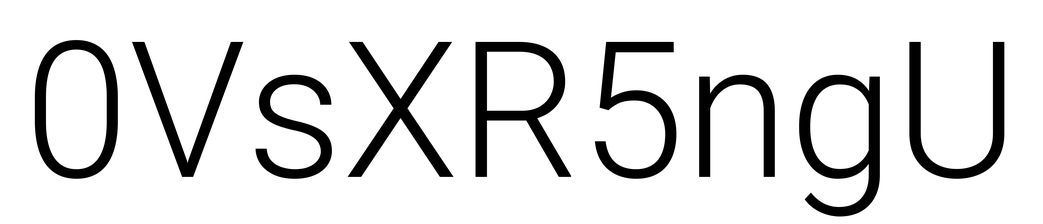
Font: Roboto_Light